Field crop: maize
Growth stage: 2
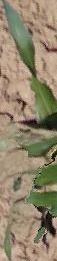
Species: maize